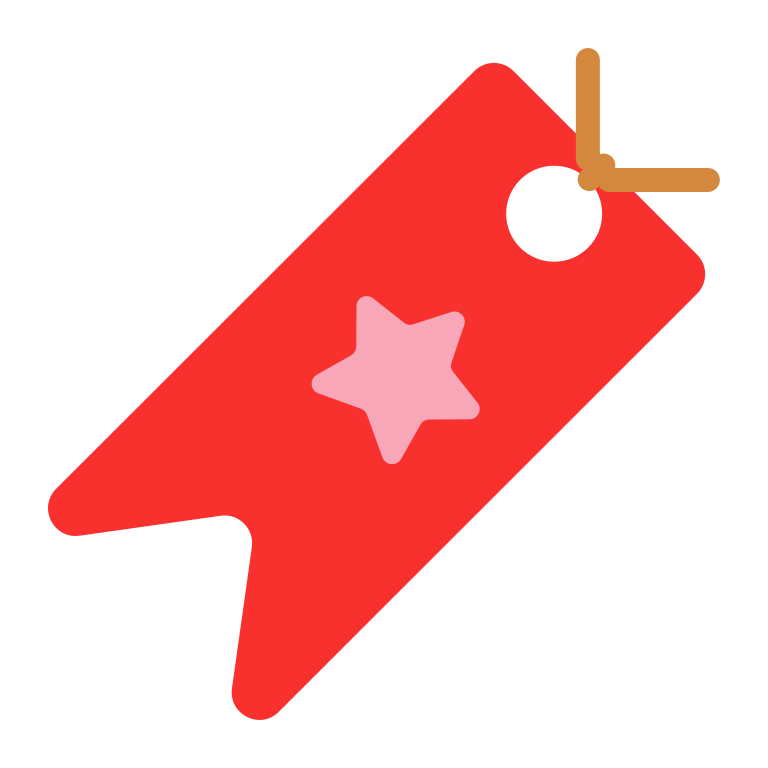
bookmark flat